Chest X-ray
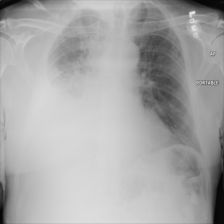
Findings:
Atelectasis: negative
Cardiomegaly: negative
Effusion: positive
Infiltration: negative
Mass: positive
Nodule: negative
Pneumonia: negative
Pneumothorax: negative
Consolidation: negative
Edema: negative
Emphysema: negative
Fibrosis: negative
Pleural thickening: negative
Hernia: negative